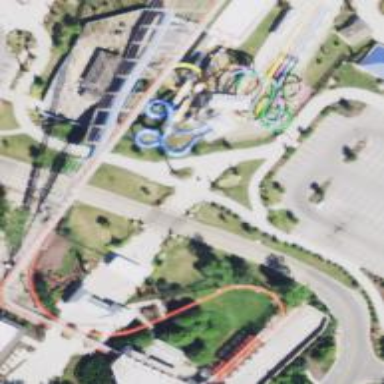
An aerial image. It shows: Water slide attraction.